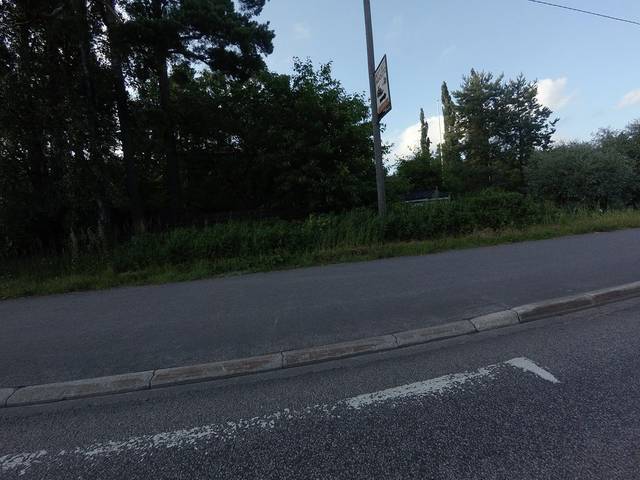
Region: Finland
Coordinates: 60.156, 24.669